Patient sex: F
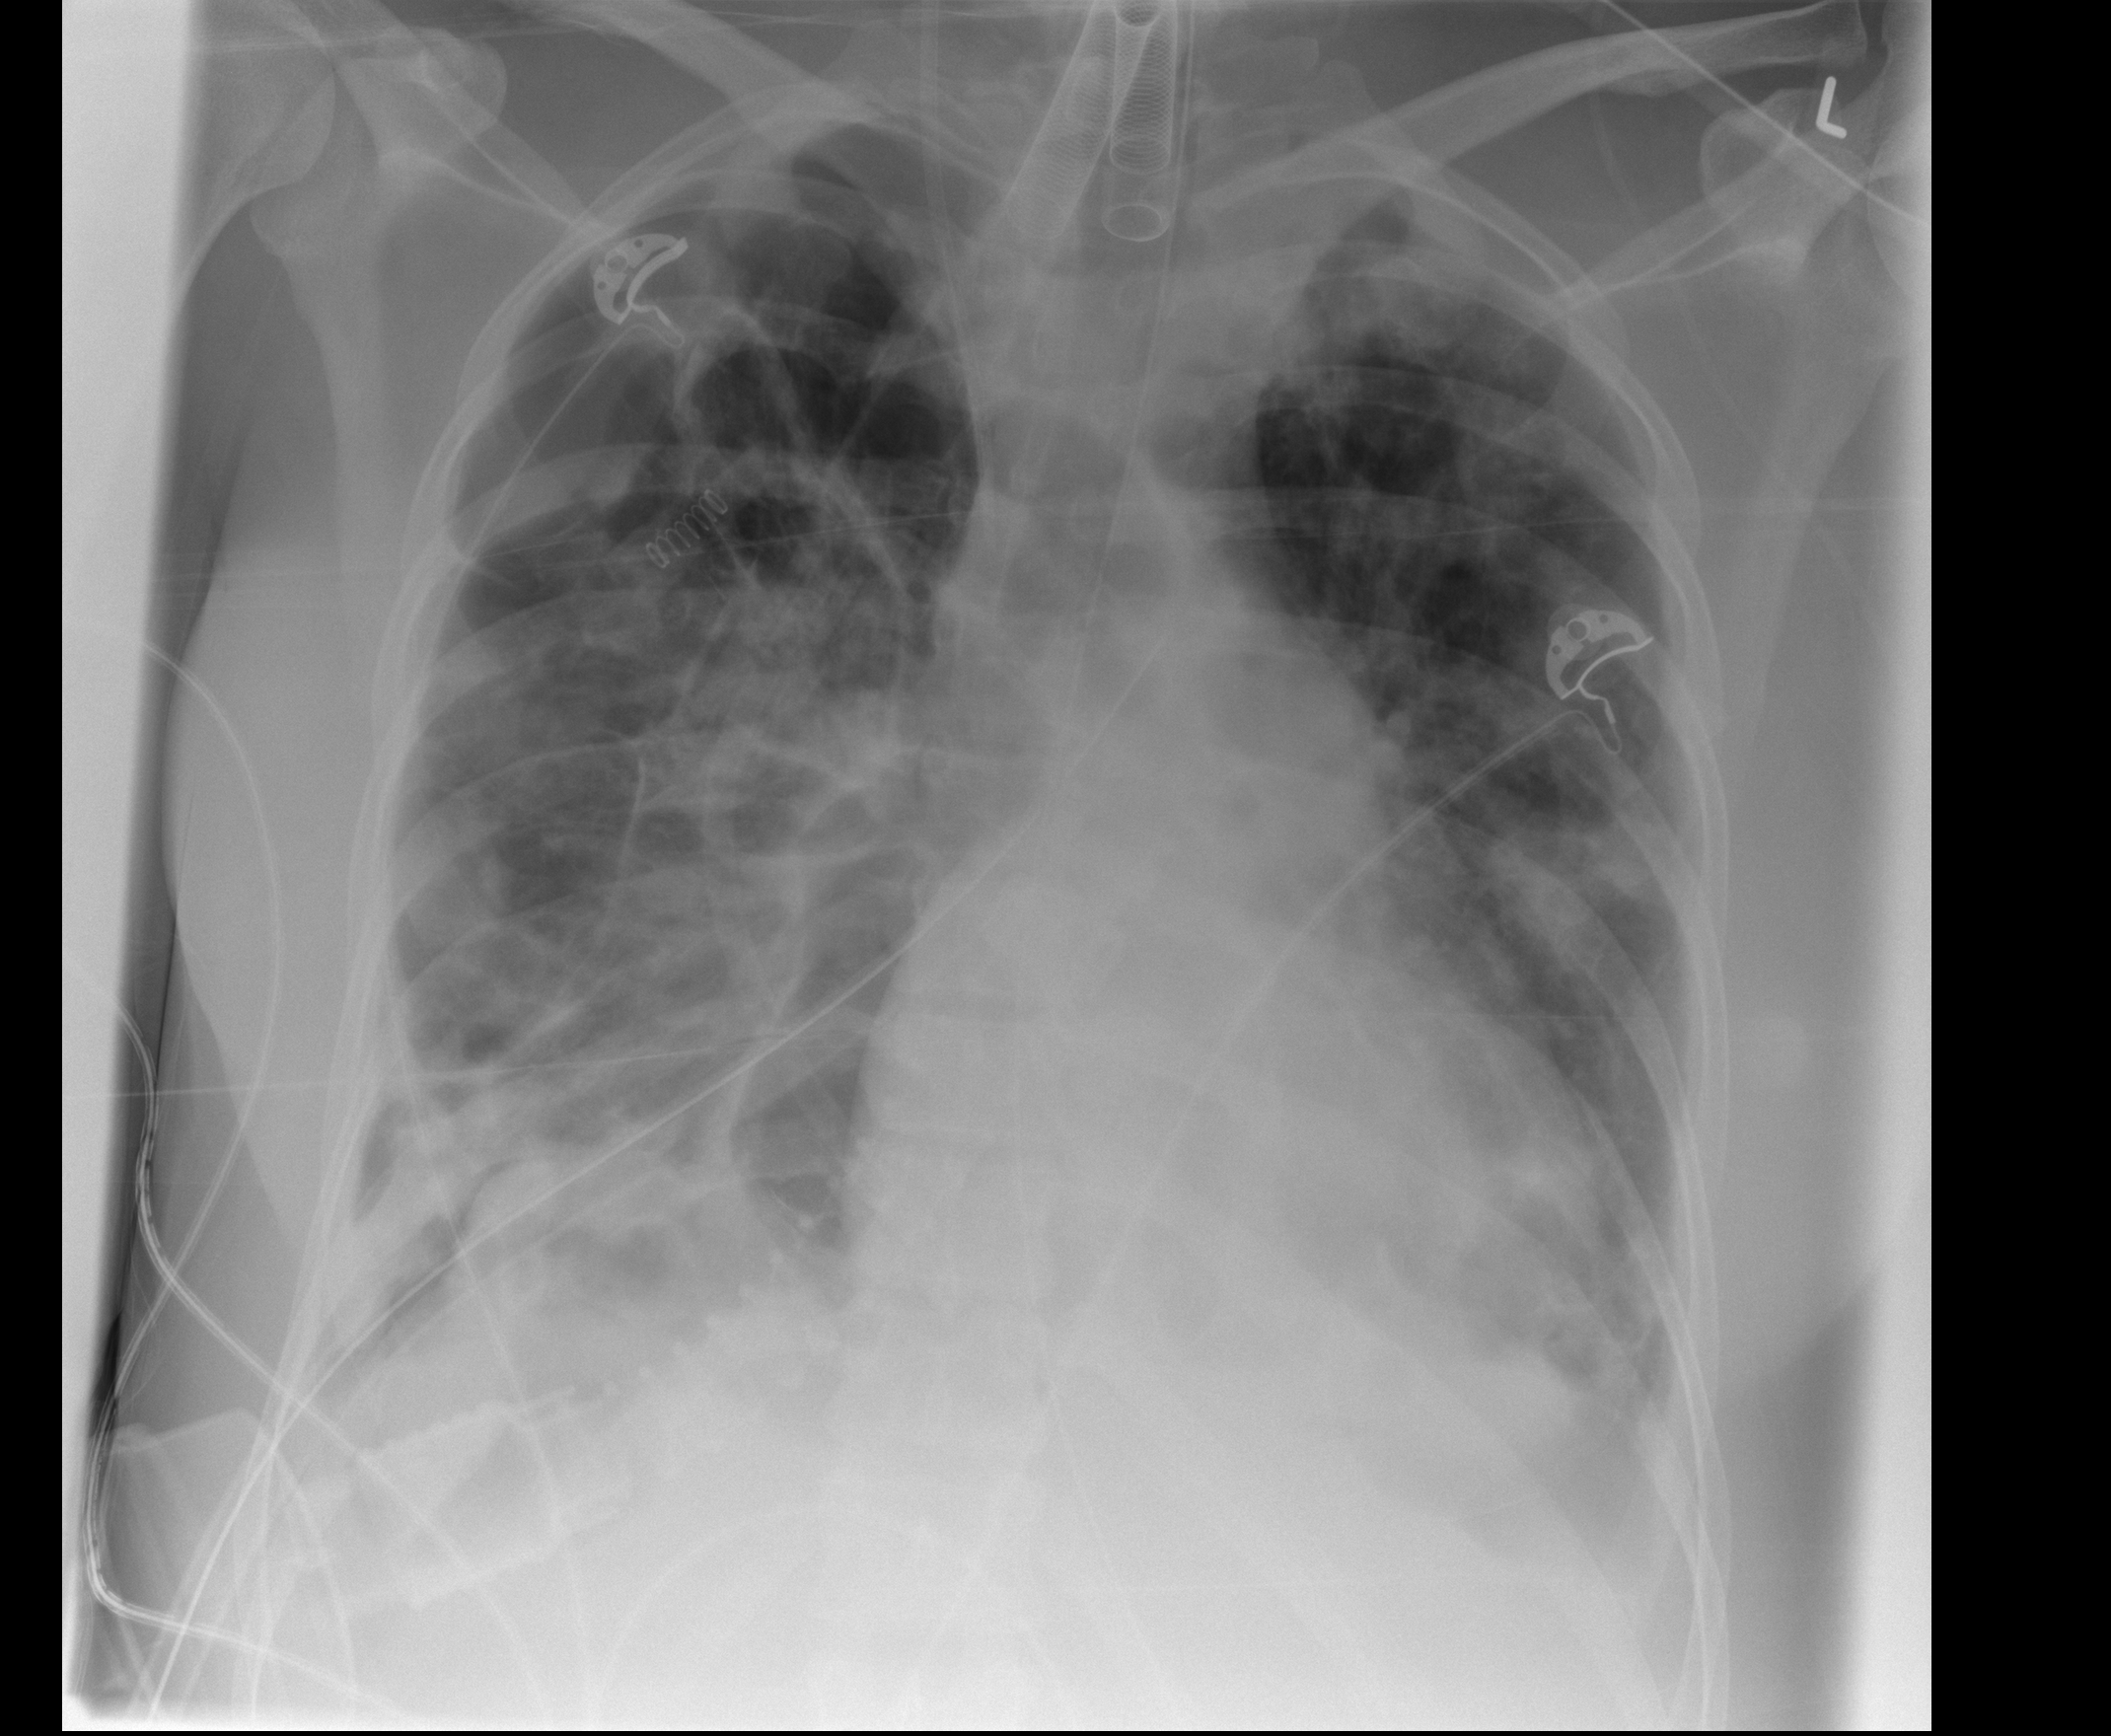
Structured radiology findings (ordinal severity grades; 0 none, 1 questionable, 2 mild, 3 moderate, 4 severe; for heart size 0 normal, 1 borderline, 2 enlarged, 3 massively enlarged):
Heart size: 2
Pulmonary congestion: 2
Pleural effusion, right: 2
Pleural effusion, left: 2
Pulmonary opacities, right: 3
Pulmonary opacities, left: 2
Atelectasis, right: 3
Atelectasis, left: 2